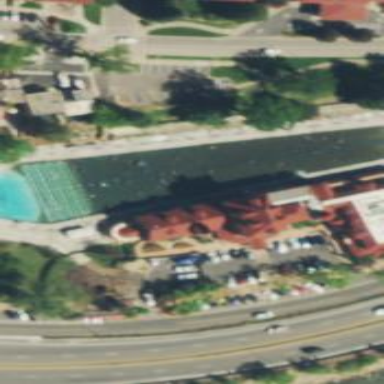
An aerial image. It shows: Outdoor swimming pool situated in leisure land area. It features natural hot spring.